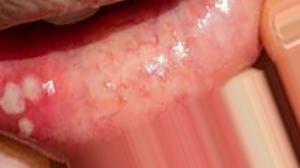
Condition: Mouth Ulcer